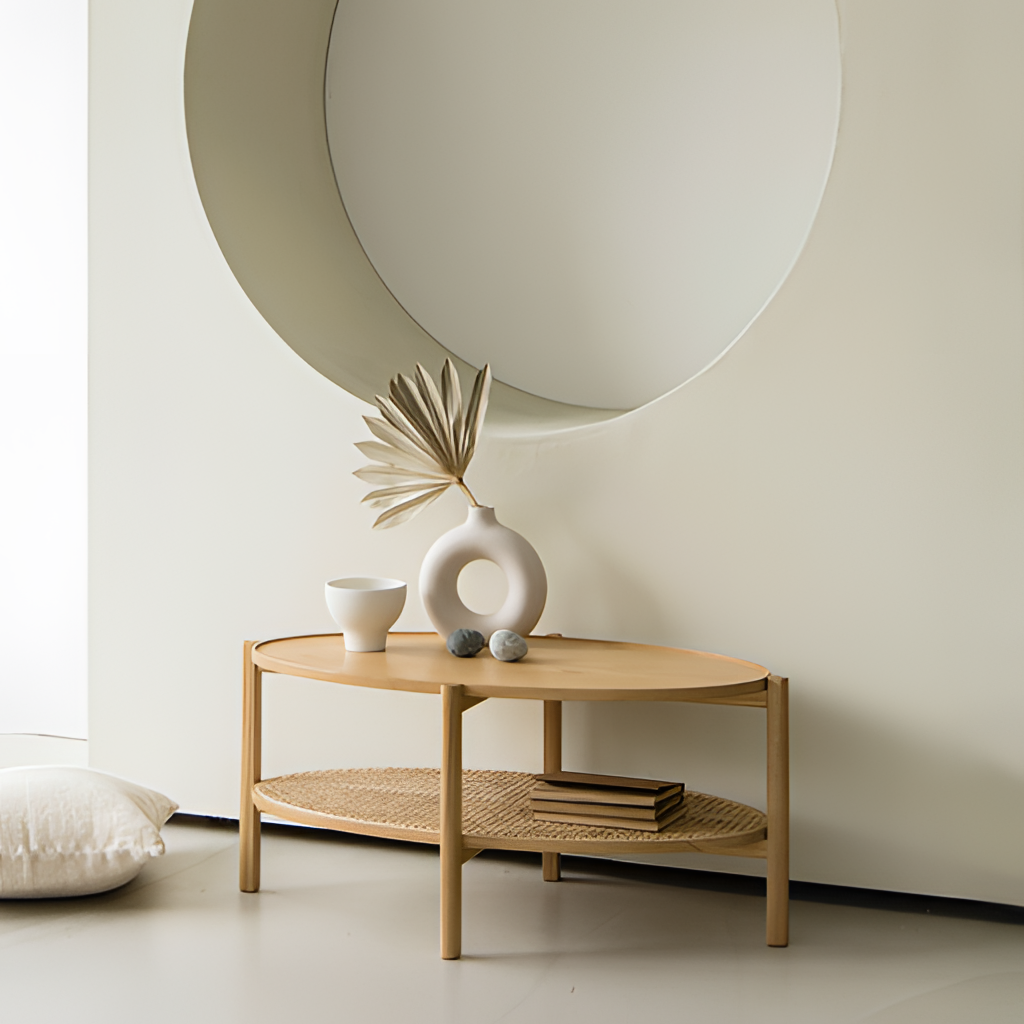
living room, wicker coffee table, minimalist, tile flooring, with large square pattern, cream paint wallpaper, with solid pattern